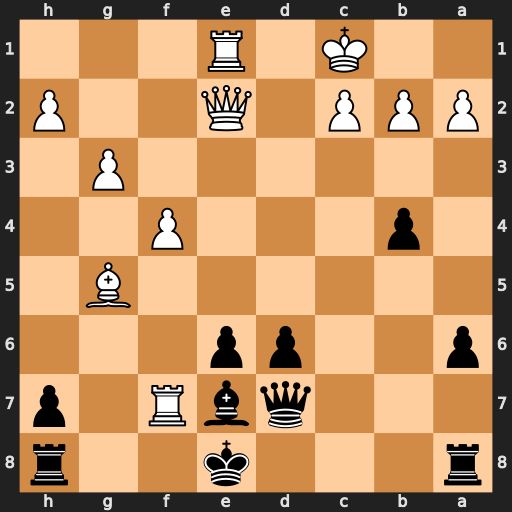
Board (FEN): r3k2r/3qbR1p/p2pp3/6B1/1p3P2/6P1/PPP1Q2P/2K1R3
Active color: b
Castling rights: kq
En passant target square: -
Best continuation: Kxf7 Qh5+ Kg8 Bxe7 Qxe7